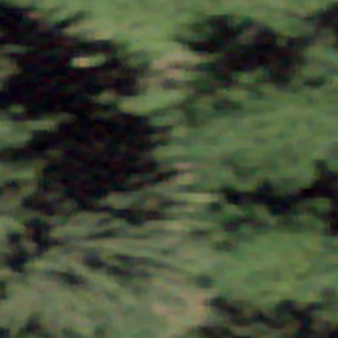
Label: other